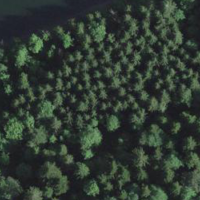
EUNIS habitat code: 44
Species observed at this site:
Bufo bufo